Field crop: maize
Growth stage: 2
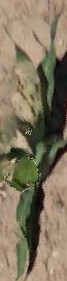
Species: maize